Interaction volume radius: 10 \u00c5
Interaction volume height: 25 \u00c5
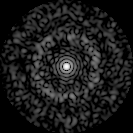
Disorder parameter: 0.8313